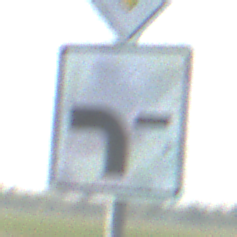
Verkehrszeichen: VerlaufVorfahrtsstrasse6
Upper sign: Vorfahrtsstrasse
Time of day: MorningAfternoon
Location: Outdoor (Special)
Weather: Clear
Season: NotSpecified
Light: Natural